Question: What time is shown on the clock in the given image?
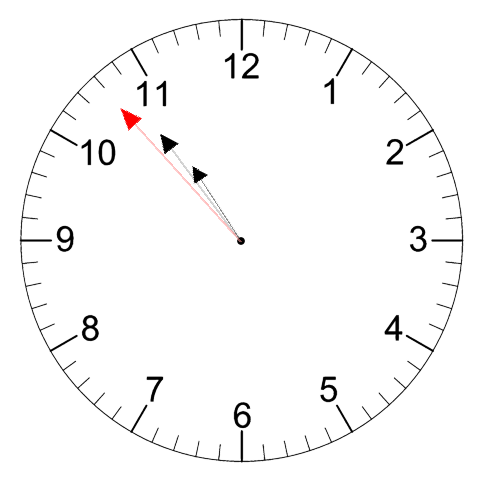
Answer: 10:53:53